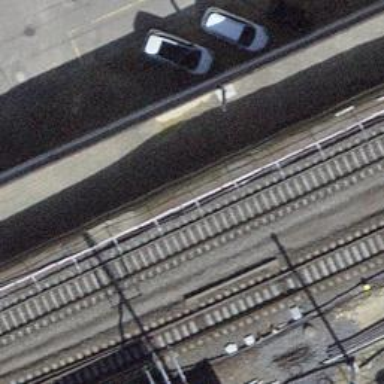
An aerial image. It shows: Single-track electrified railway with contact line.